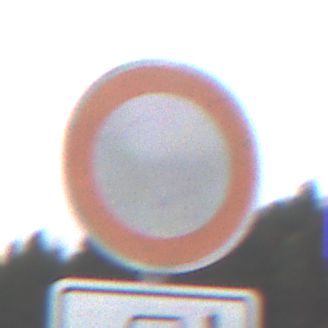
Verkehrszeichen: VerbotFahrzeugeAllerArt
Zusatzzeichen unten: MehrspurigeFahrzeugeFrei11
Umgebung: Outdoor, Nature
Tageszeit: Midday
Wetter: Overcast
Licht: Natural
Jahreszeit: NotSpecified
Kontrast: LowContrast